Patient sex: F
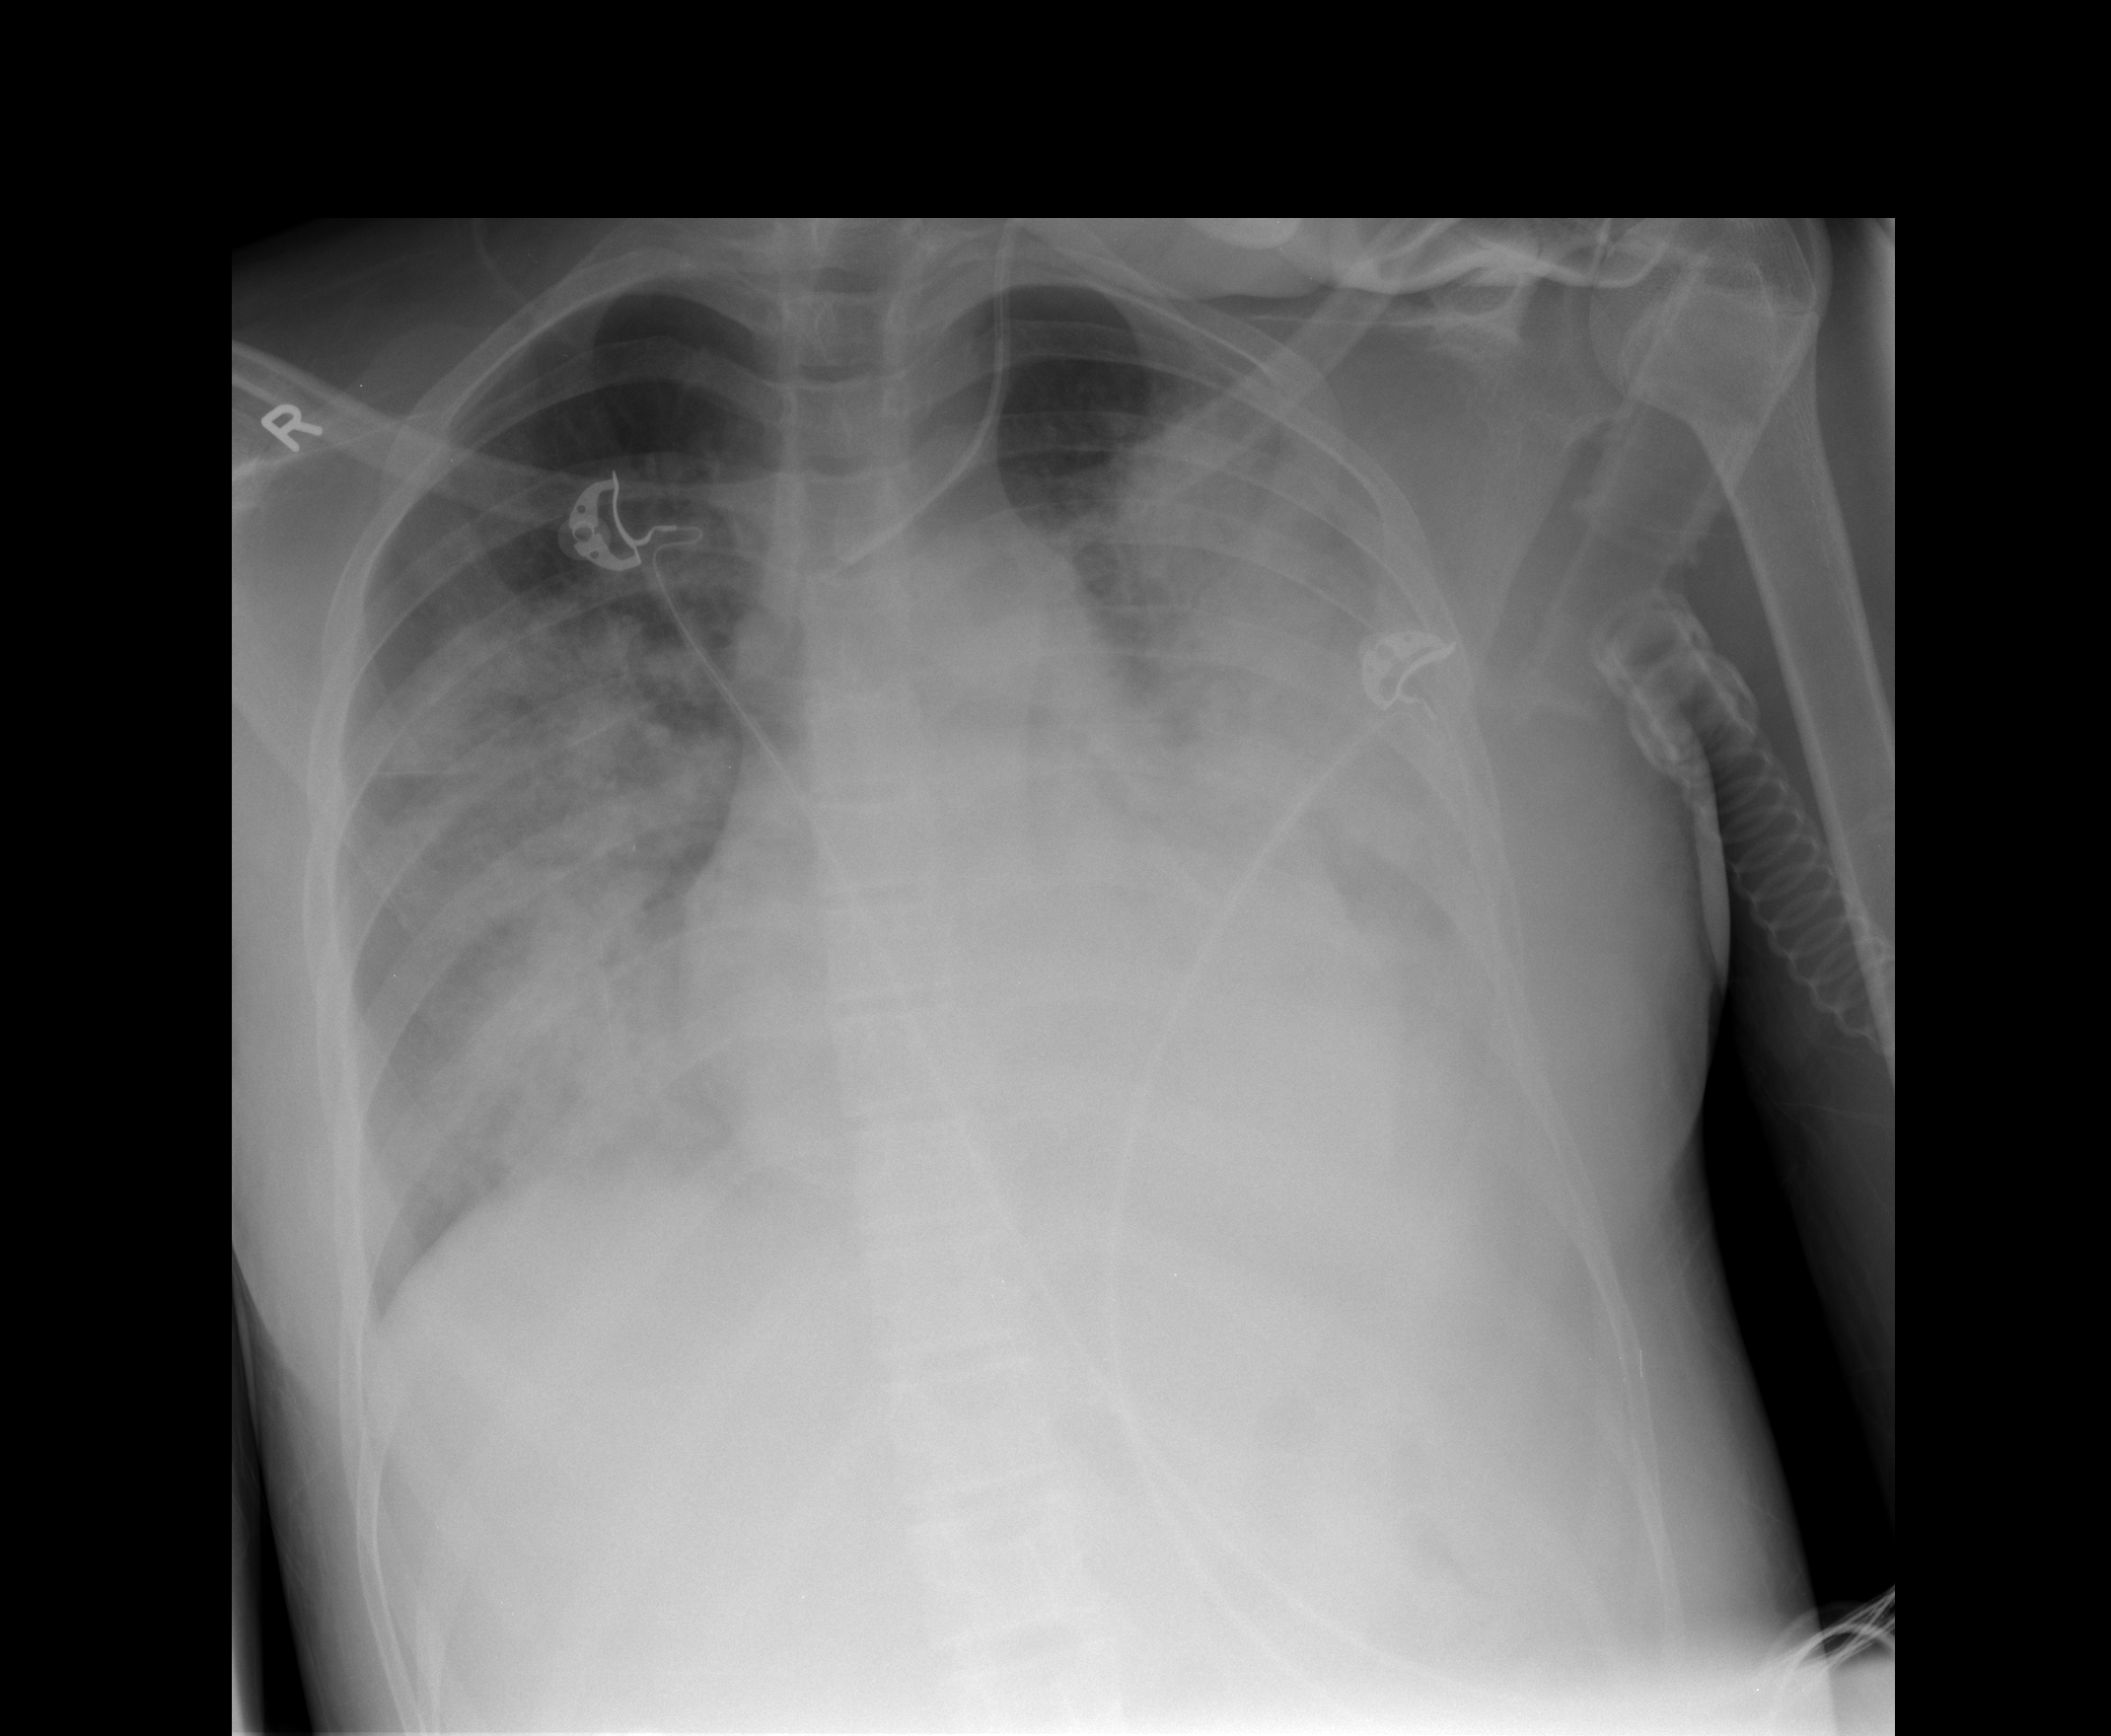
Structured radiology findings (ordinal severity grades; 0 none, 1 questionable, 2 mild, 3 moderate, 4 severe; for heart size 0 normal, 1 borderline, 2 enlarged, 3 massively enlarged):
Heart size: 2
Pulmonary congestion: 0
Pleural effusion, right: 1
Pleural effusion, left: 1
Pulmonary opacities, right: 3
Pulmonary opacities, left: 3
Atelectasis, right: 3
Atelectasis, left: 3